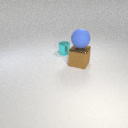
large blue rubber sphere above large brown metal cube